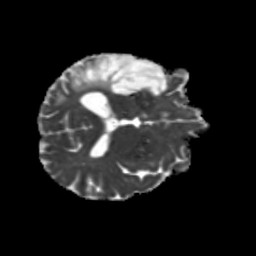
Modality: MD
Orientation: axial
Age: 56
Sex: male
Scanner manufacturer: siemens
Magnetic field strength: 3 T
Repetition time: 5.25 s
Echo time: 0.08 s